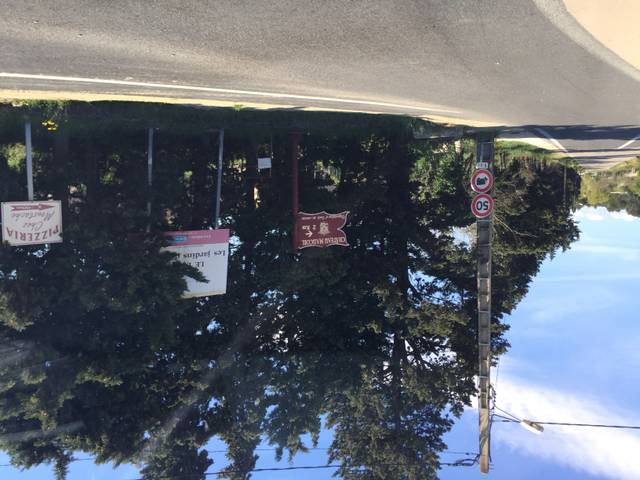
Region: France
Coordinates: 44.121, 4.798